Question: Using this lib: <URL>
I learn that it's possible to have a translucent status bar on KitKat, but here's how it looks in Android L Preview on Nexus 5:
Is it possible to make the color of status bar match the action bar's?
Here's how I've been using the lib:
'''
if (Build.VERSION.SDK_INT >= Build.VERSION_CODES.KITKAT)
{
getWindow().setFlags(WindowManager.LayoutParams.FLAG_TRANSLUCENT_STATUS, WindowManager.LayoutParams.FLAG_TRANSLUCENT_STATUS);
SystemBarTintManager tintManager = new SystemBarTintManager(this);
tintManager.setStatusBarTintEnabled(true);
tintManager.setStatusBarTintColor(getResources().getColor(R.color.BrightRed));
SystemBarTintManager.SystemBarConfig config = tintManager.getConfig();
mDrawerListLayout.setPadding(0, config.getPixelInsetTop(true), config.getPixelInsetRight(), config.getPixelInsetBottom());
}
'''
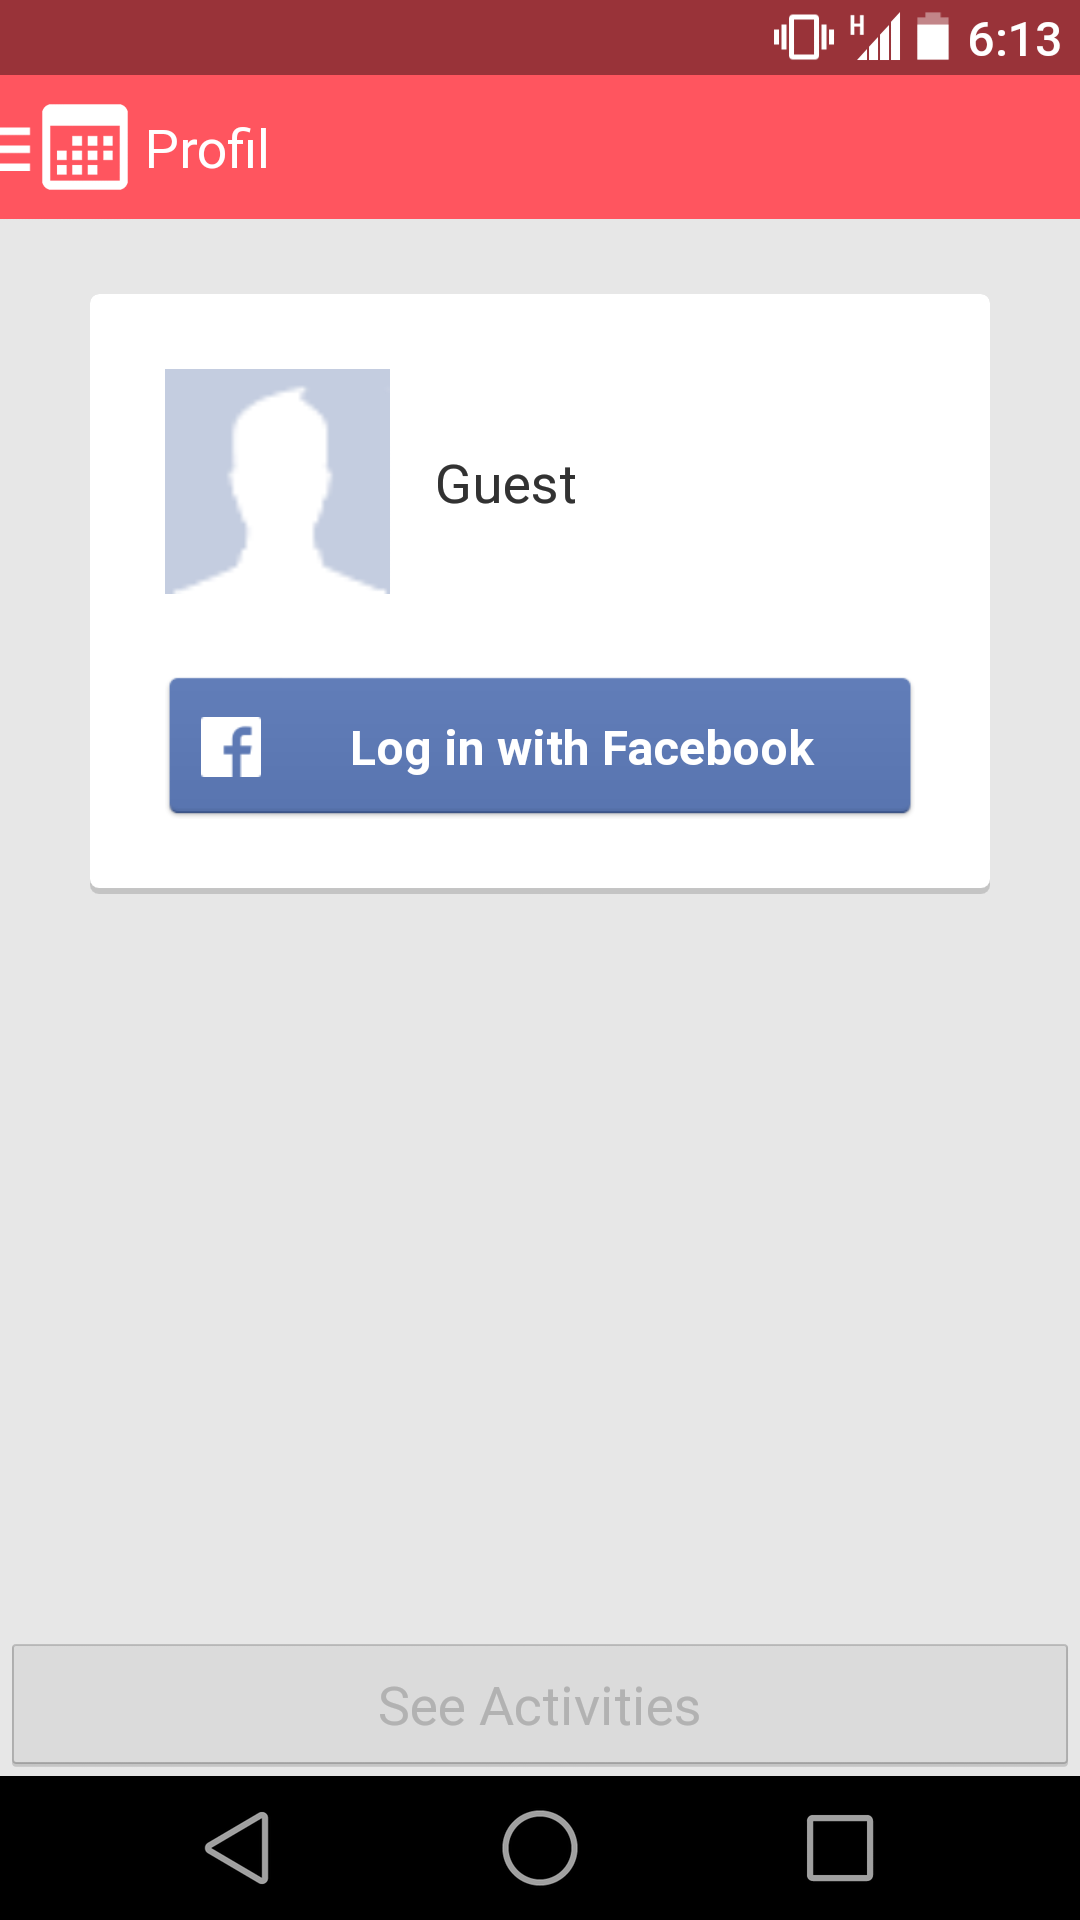
Answer: You shouldn't use 'SystemBarTint' on L, coloring the status bar is part of Material design. Use the Material theme and set the colors in your theme.